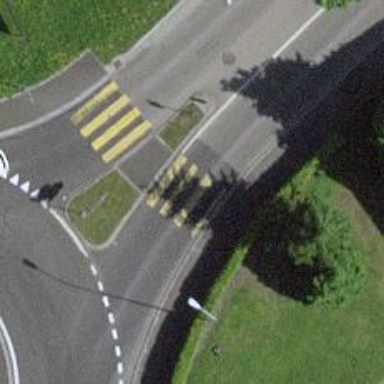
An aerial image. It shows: Asphalt road designated as primary highway with bus lane.